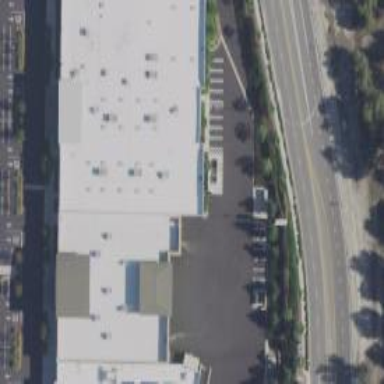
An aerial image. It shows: Retail building.